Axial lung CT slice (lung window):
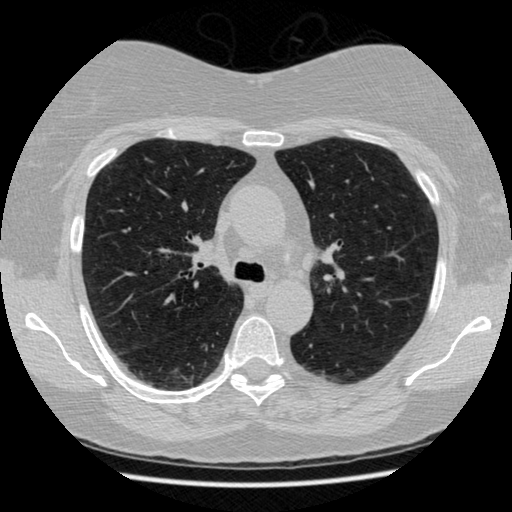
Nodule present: no